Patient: sex M, age 52
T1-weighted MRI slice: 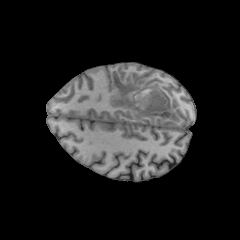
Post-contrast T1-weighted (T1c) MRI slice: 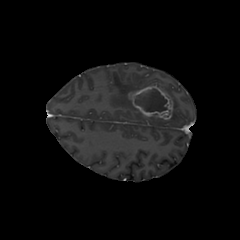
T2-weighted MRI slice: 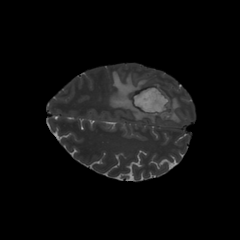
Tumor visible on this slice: yes
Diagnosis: Glioblastoma, IDH-wildtype
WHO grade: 4